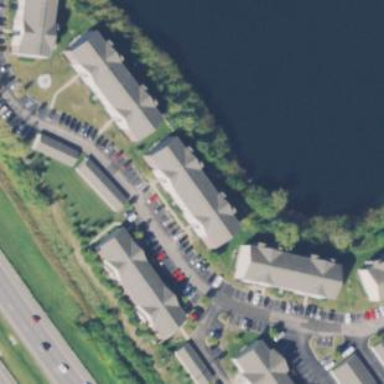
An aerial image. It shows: Image showing building with apartments.